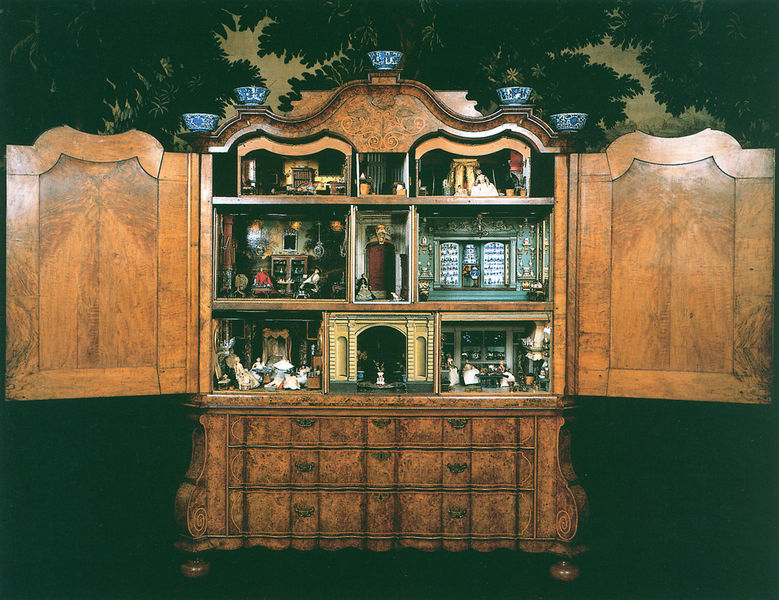
Titel: Das erste Puppenhaus von Sara Rothé
Institution: Den Haag, Gemeentemuseum
Schlagwörter: holz, tür, zimmer, schüssel, möbel, kamin, schalen, schrank, wohnzimmer, türen, figuren, spielen, schublade, kammer, bad, spiel, puppe, puppen, schubladen, küche, eiche, miniatur, beschläge, kammern, puppenhaus, nußbaum, stuben, spielzeig